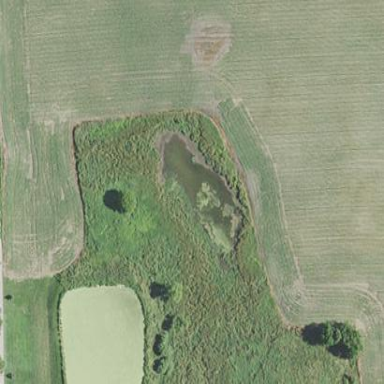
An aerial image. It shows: Marshy wetland area.